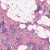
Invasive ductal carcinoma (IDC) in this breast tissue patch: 1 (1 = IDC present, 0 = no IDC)